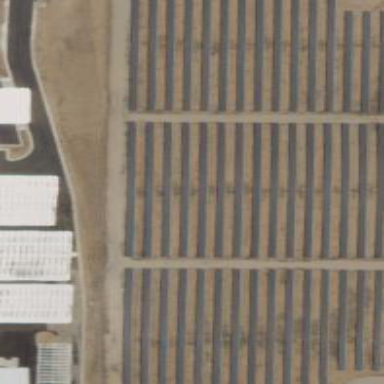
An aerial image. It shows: Ground-mounted solar power plant with photovoltaic technology. The plant generates electricity.